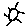
Label: sun